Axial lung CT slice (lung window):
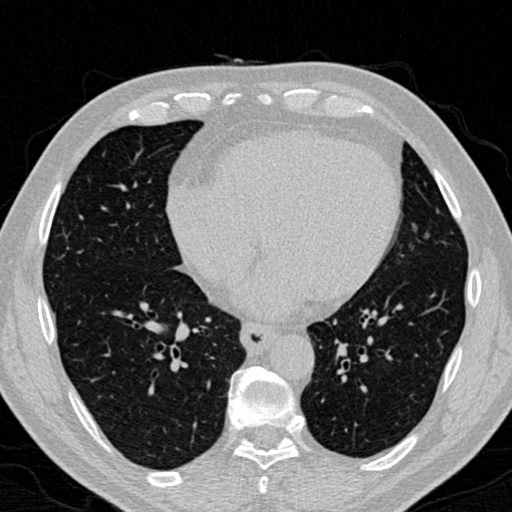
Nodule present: no